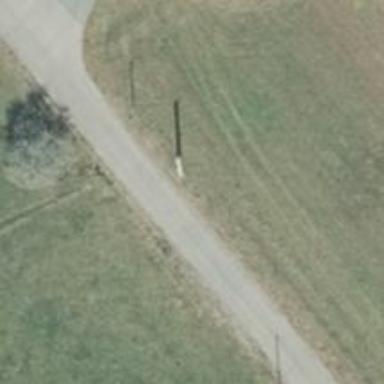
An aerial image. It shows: Power pole.